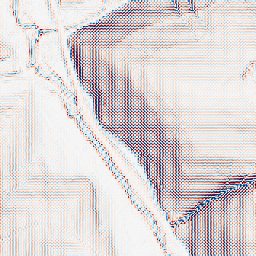
Category: wavelet
Decomposition family: wavelet_dwt
Decomposition parameters: wavelet: haar
level: 2
Upsampling method: bicubic
Upsampling parameters: scale: 4
Upsampling scale: 4